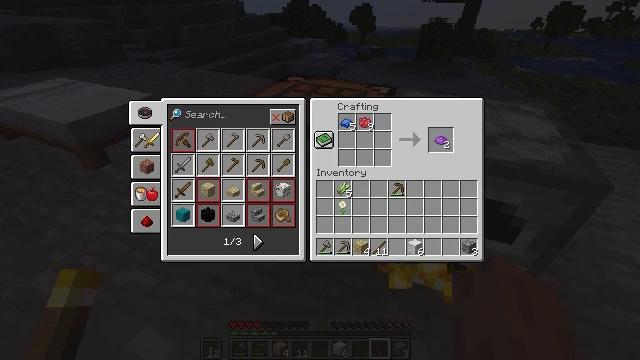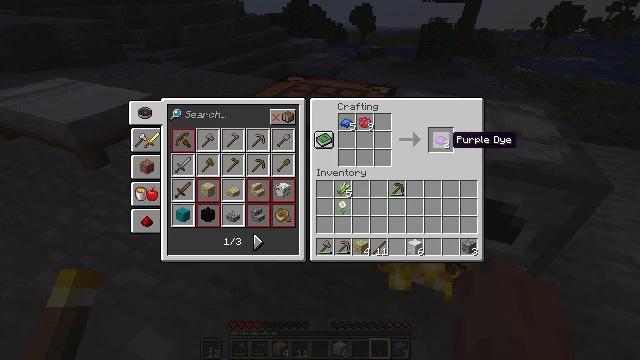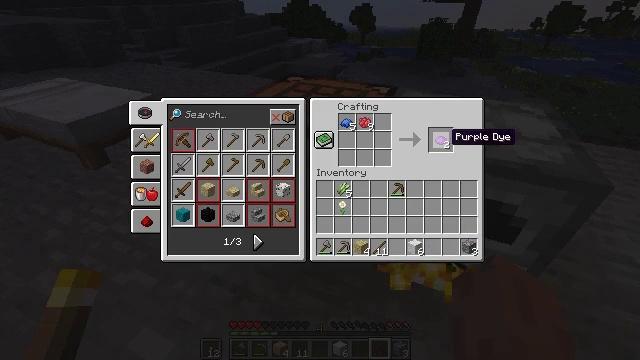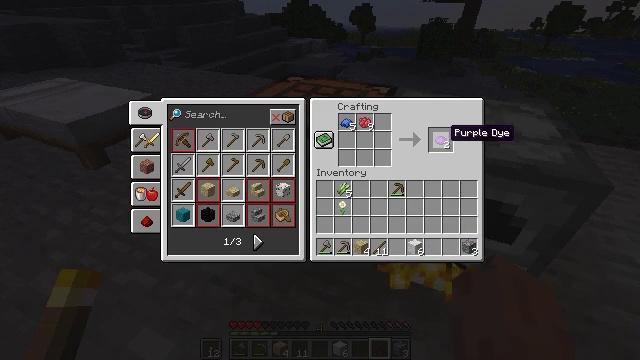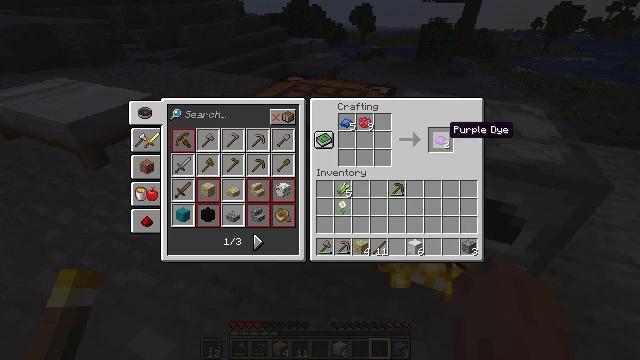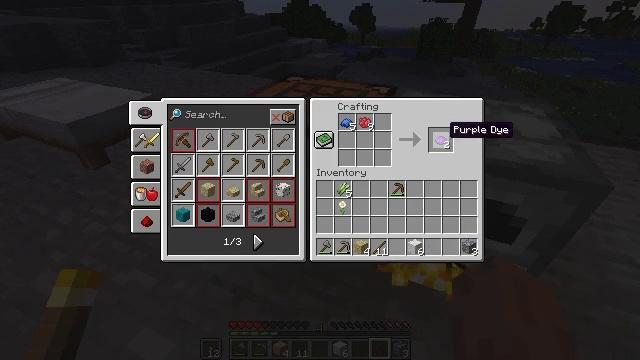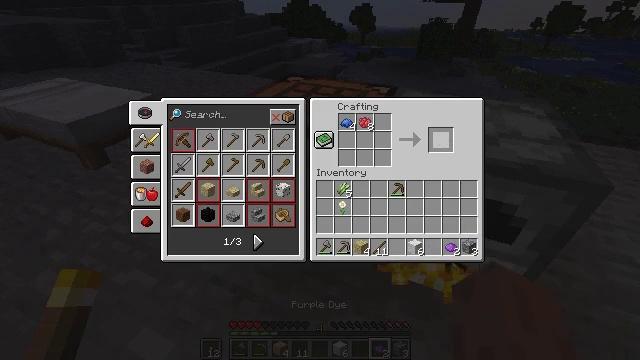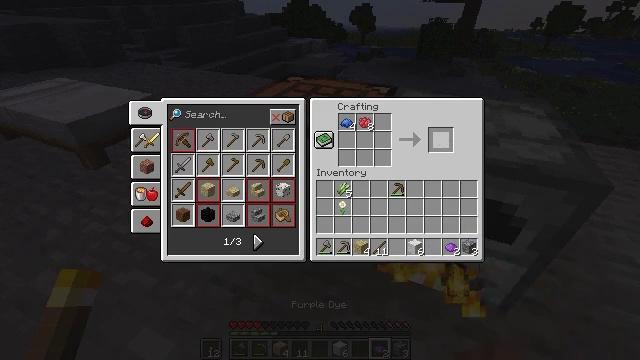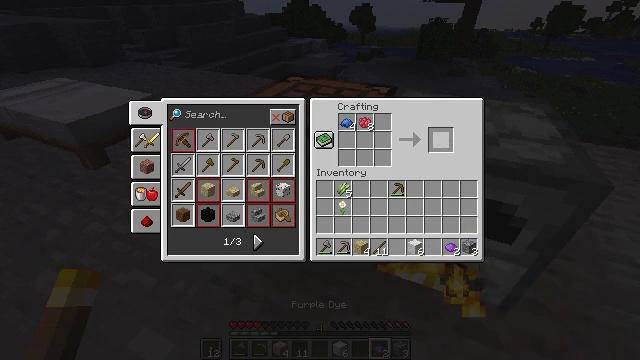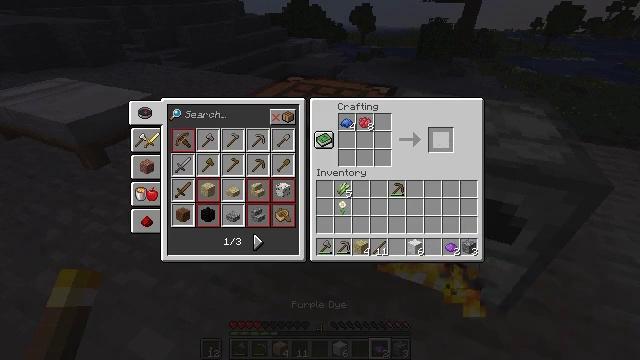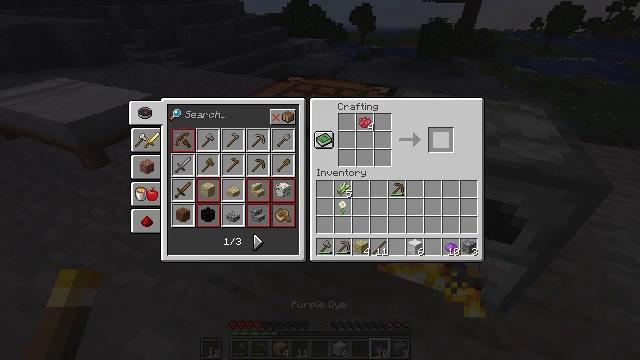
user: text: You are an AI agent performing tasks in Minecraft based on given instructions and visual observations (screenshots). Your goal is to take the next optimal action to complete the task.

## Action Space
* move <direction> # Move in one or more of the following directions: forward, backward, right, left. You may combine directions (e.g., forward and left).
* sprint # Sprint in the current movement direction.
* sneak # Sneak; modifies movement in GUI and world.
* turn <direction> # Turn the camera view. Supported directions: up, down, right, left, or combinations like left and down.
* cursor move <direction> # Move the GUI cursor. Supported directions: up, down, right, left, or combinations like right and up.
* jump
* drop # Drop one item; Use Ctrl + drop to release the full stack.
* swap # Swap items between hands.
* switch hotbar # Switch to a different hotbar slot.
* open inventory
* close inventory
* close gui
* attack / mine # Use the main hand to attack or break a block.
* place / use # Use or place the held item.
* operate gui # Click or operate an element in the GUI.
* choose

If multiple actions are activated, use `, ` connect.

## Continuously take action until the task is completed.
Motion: motion action
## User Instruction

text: Use the crafting grid to make purple dye.
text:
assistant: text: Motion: no_op
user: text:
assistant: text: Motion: sneak
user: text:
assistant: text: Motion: sneak
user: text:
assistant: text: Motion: sneak
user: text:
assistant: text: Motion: sneak
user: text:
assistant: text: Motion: sneak, operate gui
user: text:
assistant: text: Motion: sneak, operate gui
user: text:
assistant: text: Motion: sneak, operate gui
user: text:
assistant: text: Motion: sneak
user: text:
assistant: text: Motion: sneak
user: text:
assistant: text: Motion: sneak